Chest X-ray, PA view. Patient: 64 years old, sex M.
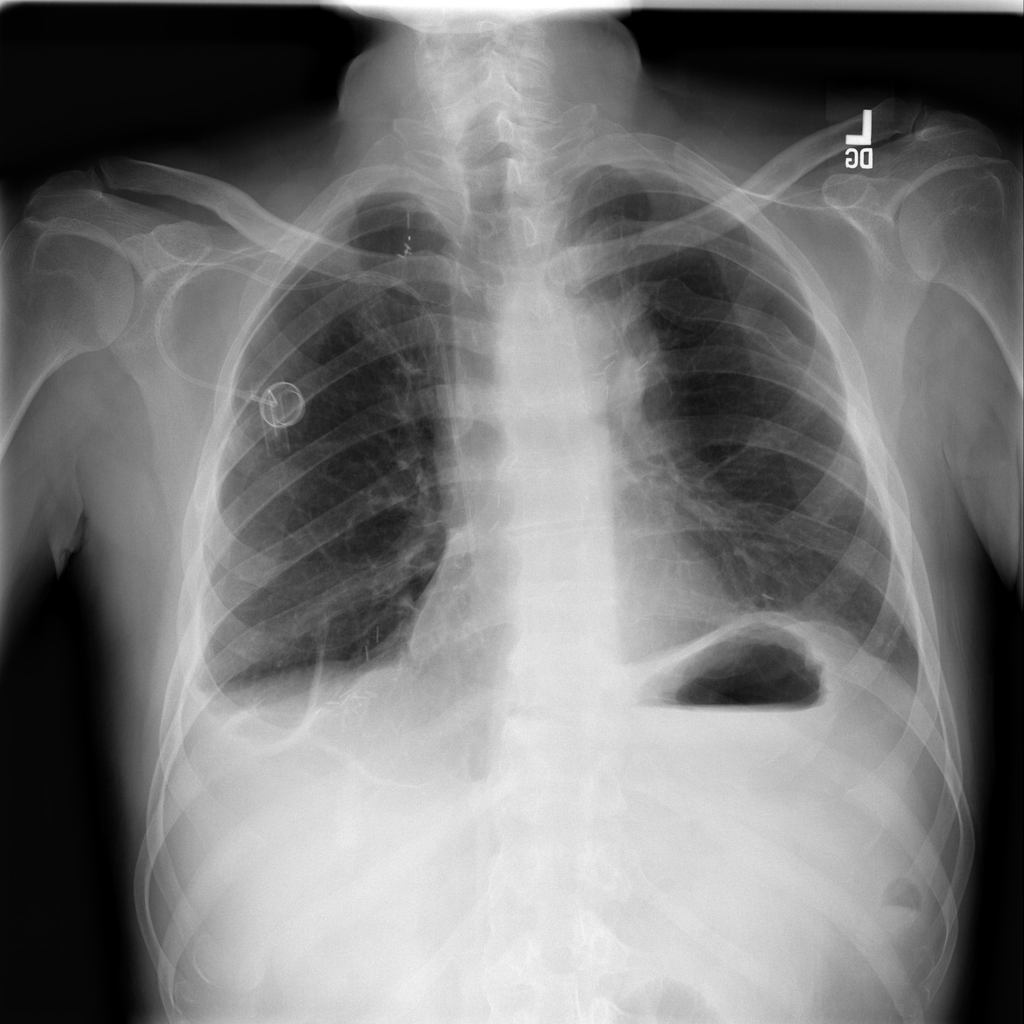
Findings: Effusion